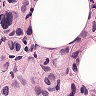
Metastatic tissue present: yes